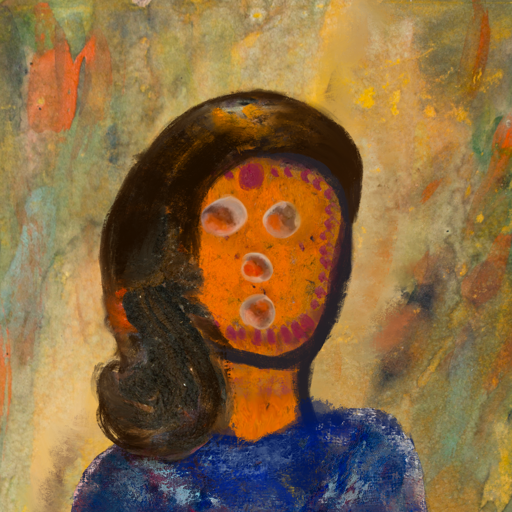
Background: Comrade, Head And Neck Front: Doll, Face Front: Rupkatha, Bust: Irani, Hair Front: Gypsy_Queen, Head Accessory: Blank, Second Necklace: Blank, Necklace: Blank, Baby: Blank